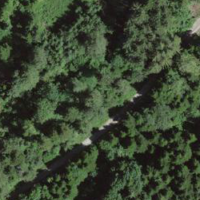
EUNIS habitat code: 44
Species observed at this site:
Angelica sylvestris